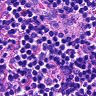
Metastatic tissue present: no